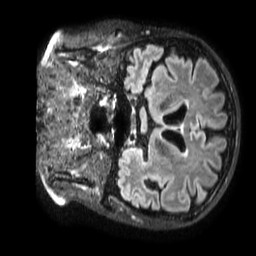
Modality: FLAIR
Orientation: coronal
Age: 46
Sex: female
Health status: ill
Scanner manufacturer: philips
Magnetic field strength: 3 T
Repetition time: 4.8 s
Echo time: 0.34 s